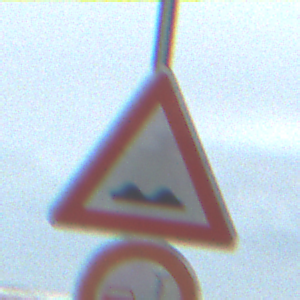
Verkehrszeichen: UnebeneFahrbahn
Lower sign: VerbotUeberholenEinspurigeFahrzeuge
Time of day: Midday
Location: Roofed (Beach)
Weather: Overcast
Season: NotSpecified
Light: Natural